Question: I am trying to do this.

with this sass.
'''
#map {
@include grid-span(8,1);
}
#form {
@include grid-span(4,9);
}
#info {
@include grid-span(8,1);
}
'''
The problem is the #form and #map div are overlapping.
This is on 12 columns grid.
I know I need the clear and float. Tried many combinations. I've read the similar questions' link on floats and isolation. Still don't get it. Please enlighten.
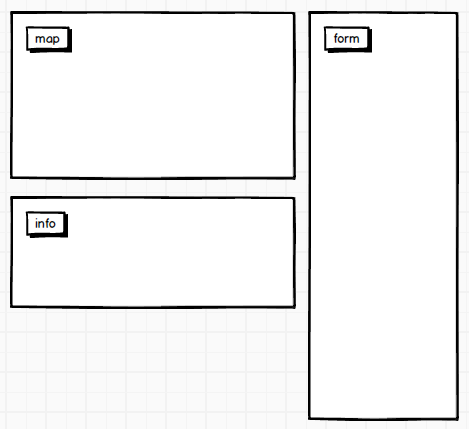
Answer: What you're looking is for Clears, as you noted.
In Singularity for the 'float', 'isolation', and 'calc' output styles, all items attached to the grid are floated 'left', unless the span ends on the last column in a row, in which case it is floated 'right'. That means, given your example, '#map' and '#info' are floated left and '#form' is floated right.
Clears can seem tricky, but I find that just saying them aloud helps. 'clear: left' or "Clear Left" is "Clear everything floated left". 'clear: right' or "Clear right" is "Clear everything floated right". 'clear: both' or "Clear Both" is "Clear everything floated both left and right". 'clear: none' or "Clear None" is "Clear nothing, be it floated left or right". In this case, "everything" is "all sibling elements that come before me".
With this in mind, what you are looking to do is clear '#map'. '#map' is floated 'left', so you would add 'clear: left' to your '#info' item. This will clear '#map' but won't add in the margin you're looking for. Fortunately, percentages, even when used for top/bottom, are still based on the browser's 'width', so if you want the same gutter between '#info' and '#main' that you have between both of them and '#form', all you need to do is add 'margin-top: gutter-span();' to '#info'.
In the end, this is the code you'd wind up having:
'''
#map {
@include grid-span(8,1);
}
#form {
@include grid-span(4,9);
}
#info {
@include grid-span(8,1);
clear: left;
margin-top: gutter-span();
}
'''
Here's a fork of your SassMesiter, <URL>